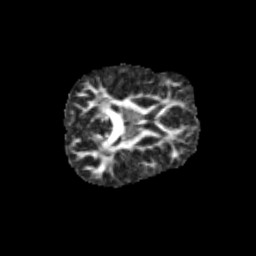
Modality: FA
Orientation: axial
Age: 13
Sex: male
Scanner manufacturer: siemens
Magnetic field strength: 3 T
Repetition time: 3.8 s
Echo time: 0.07 s